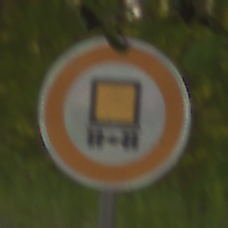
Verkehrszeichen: VerbotKennzeichnungspflichtigeKraftfahrzeugeGefaehrlicheGueter
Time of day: SunriseSunset
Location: Outdoor (RoadRail)
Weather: Clear
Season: NotSpecified
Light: Natural